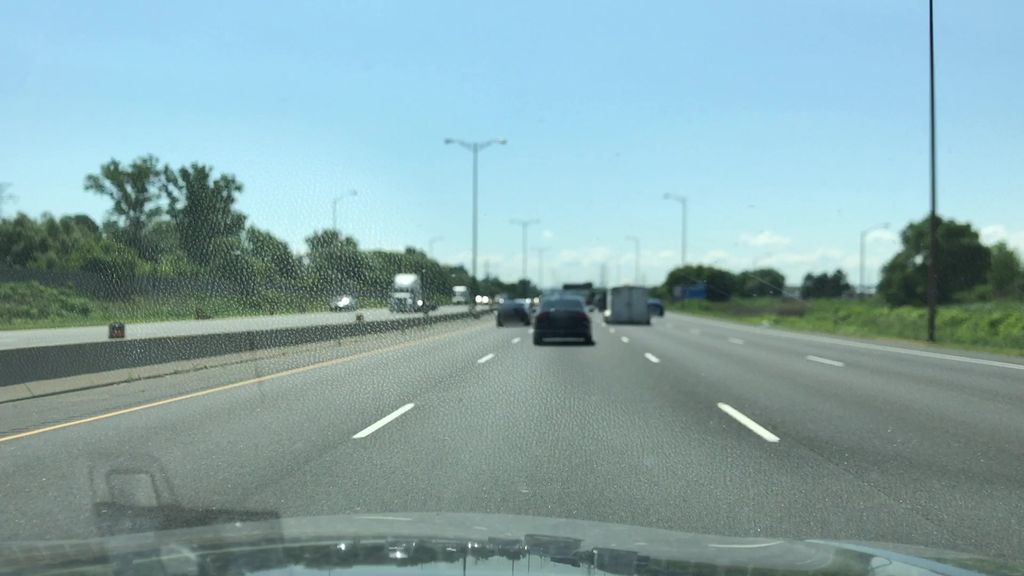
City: hamilton